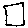
Label: square